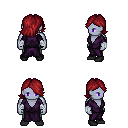
a pixel art fantasy rpg character, male body template, dark elf, purple skin, purple robe, teal pants, brunette swoop hairstyle, white cloth bandages, black shoes, four views (front, back, left, right), 2x2 character sprite sheet, small pixel art, hard edges, no anti-aliasing